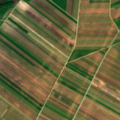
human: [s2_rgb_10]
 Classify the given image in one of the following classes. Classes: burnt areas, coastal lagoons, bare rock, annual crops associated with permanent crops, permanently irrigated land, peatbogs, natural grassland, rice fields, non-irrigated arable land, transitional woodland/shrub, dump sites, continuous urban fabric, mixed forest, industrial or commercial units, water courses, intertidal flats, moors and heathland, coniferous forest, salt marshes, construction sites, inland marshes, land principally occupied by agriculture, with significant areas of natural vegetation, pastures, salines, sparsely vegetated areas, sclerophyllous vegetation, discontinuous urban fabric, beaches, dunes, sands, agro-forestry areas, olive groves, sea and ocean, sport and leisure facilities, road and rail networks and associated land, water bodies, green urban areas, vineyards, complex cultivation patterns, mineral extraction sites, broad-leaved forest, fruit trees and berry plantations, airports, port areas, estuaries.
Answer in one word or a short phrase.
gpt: non-irrigated arable land, vineyards